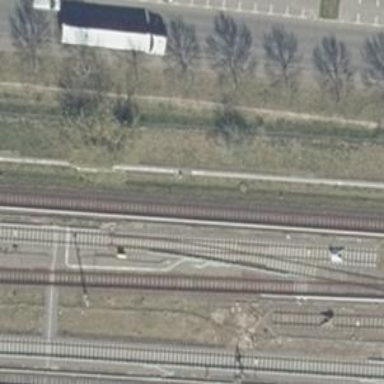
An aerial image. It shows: Railway switch with turnout to the right.